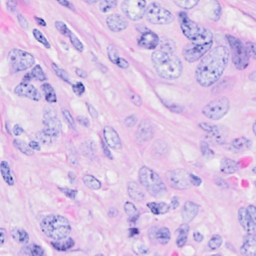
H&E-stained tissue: Breast